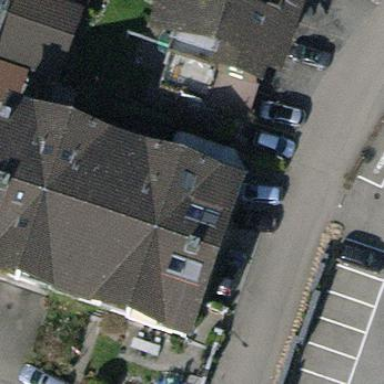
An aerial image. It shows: Semidetached house.